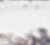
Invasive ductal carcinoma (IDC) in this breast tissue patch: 0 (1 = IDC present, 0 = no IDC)